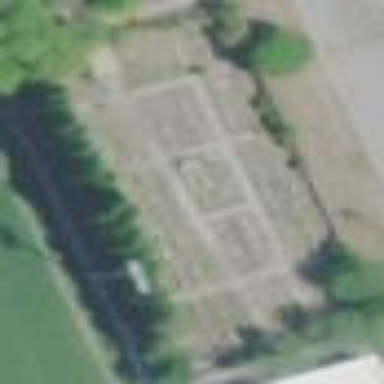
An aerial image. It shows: Cemetery.